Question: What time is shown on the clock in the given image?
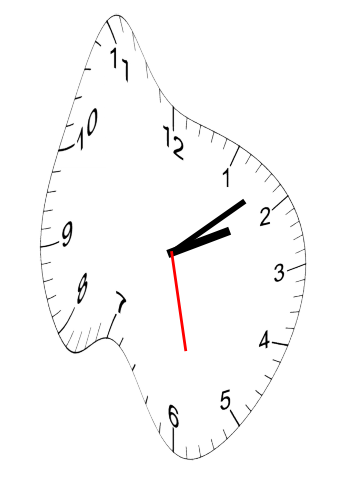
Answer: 02:08:28